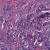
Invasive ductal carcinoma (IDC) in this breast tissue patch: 1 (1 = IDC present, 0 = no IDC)